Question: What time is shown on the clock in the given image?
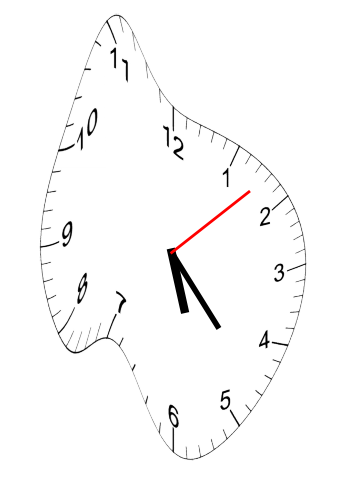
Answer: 05:23:08